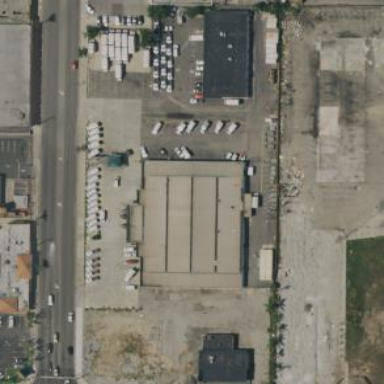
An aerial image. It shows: Warehouse building.